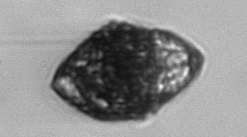
Label: Gyrodinium